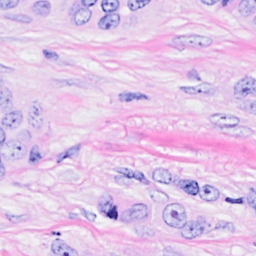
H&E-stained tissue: Breast